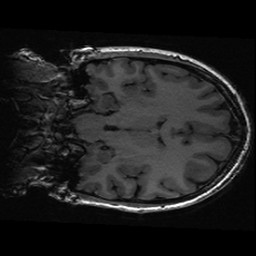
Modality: T1w
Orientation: coronal
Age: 29
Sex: female